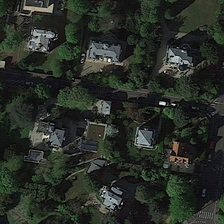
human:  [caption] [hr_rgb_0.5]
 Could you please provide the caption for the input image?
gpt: the medium residential region is surrounded with wide roads .

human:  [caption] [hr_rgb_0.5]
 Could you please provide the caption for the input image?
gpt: the medium residential region is surrounded with wide roads .

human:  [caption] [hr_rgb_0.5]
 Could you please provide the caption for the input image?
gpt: some buildings and many green trees are in a medium residential area .

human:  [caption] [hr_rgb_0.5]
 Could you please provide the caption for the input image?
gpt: some buildings and many green trees are in a medium residential area .

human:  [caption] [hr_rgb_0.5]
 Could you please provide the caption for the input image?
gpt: some buildings and many green trees are in a medium residential area .